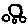
Label: circle